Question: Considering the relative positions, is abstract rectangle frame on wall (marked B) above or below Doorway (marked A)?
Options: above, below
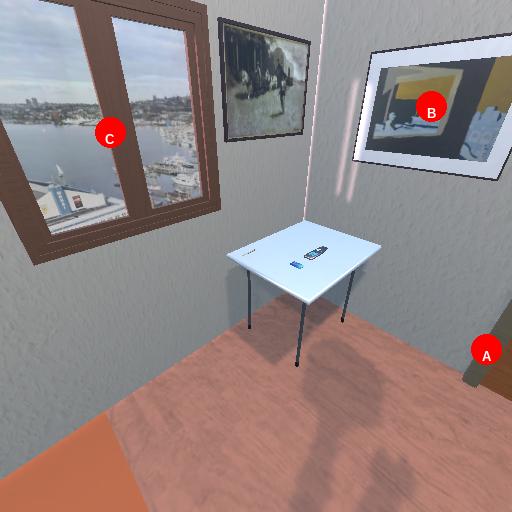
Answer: above